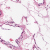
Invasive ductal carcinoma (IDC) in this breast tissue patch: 0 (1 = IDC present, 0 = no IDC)